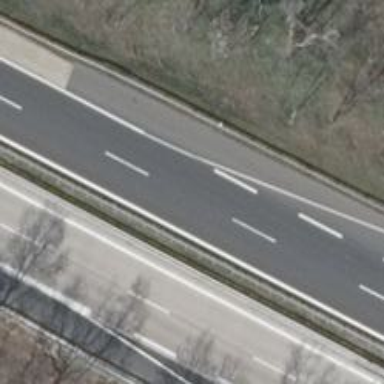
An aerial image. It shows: Asphalt motorway.